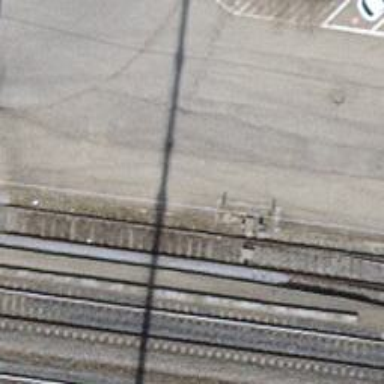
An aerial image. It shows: Railway switch.